Question: I have this schema :

When I want to display the 'Attend' table, instead of 'DoctorId' and 'PatientId', Employee Name And Patient Name display.
Like this:
- - - - -
First way is to use an inner join :
'''
select
a.Id, p.Name, a.Name, a.Start, a.End
from
Patient as p
inner join
(select
e.Name, at.Id, at.Start, at.End, at.PatientId
from
Attend as at
INNER JOIN
Employee as e on at.DoctorId = e.Id) as a on p.Id = a.PatientId
'''
Second way is to use a function or stored procedure - send in the 'id' and get back name
'''
select
a.Id,
FindDoctor(a.DoctorId) as Doctor,
FindPatient(a.PatientId) as Patient,
a.Start, a.EndTime
from
Attend AS a
'''
Which is the better? Which is the optimized approach?
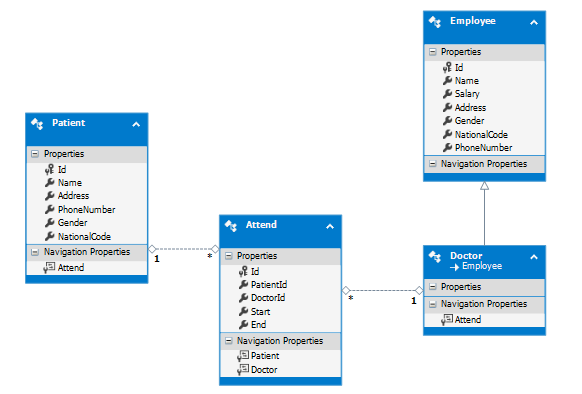
Answer: In general, SQL engines do a better job of optimizing queries than of optimizing function calls. I would suggest that you stick with the query, at least at first. This also makes it easier to understand performance issues that might arise.
By the way, there is no need for a subquery for what you want to do. SQL Server is pretty smart, so it probably doesn't affect performance. However, you can write the query as:
'''
select at.Id , p.Name , e.Name , at.Start, at.End
from Patient p inner join
Attend at
on p.Id = at.PatientId inner join
Employee as e
on at.DoctorId = e.Id;
'''
Some people like to embed such queries in stored procedures. If you want to encapsulate this logic, I would suggest a view or table-valued function instead.